Interaction volume radius: 10 \u00c5
Interaction volume height: 35 \u00c5
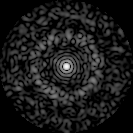
Disorder parameter: 0.8285